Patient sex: F
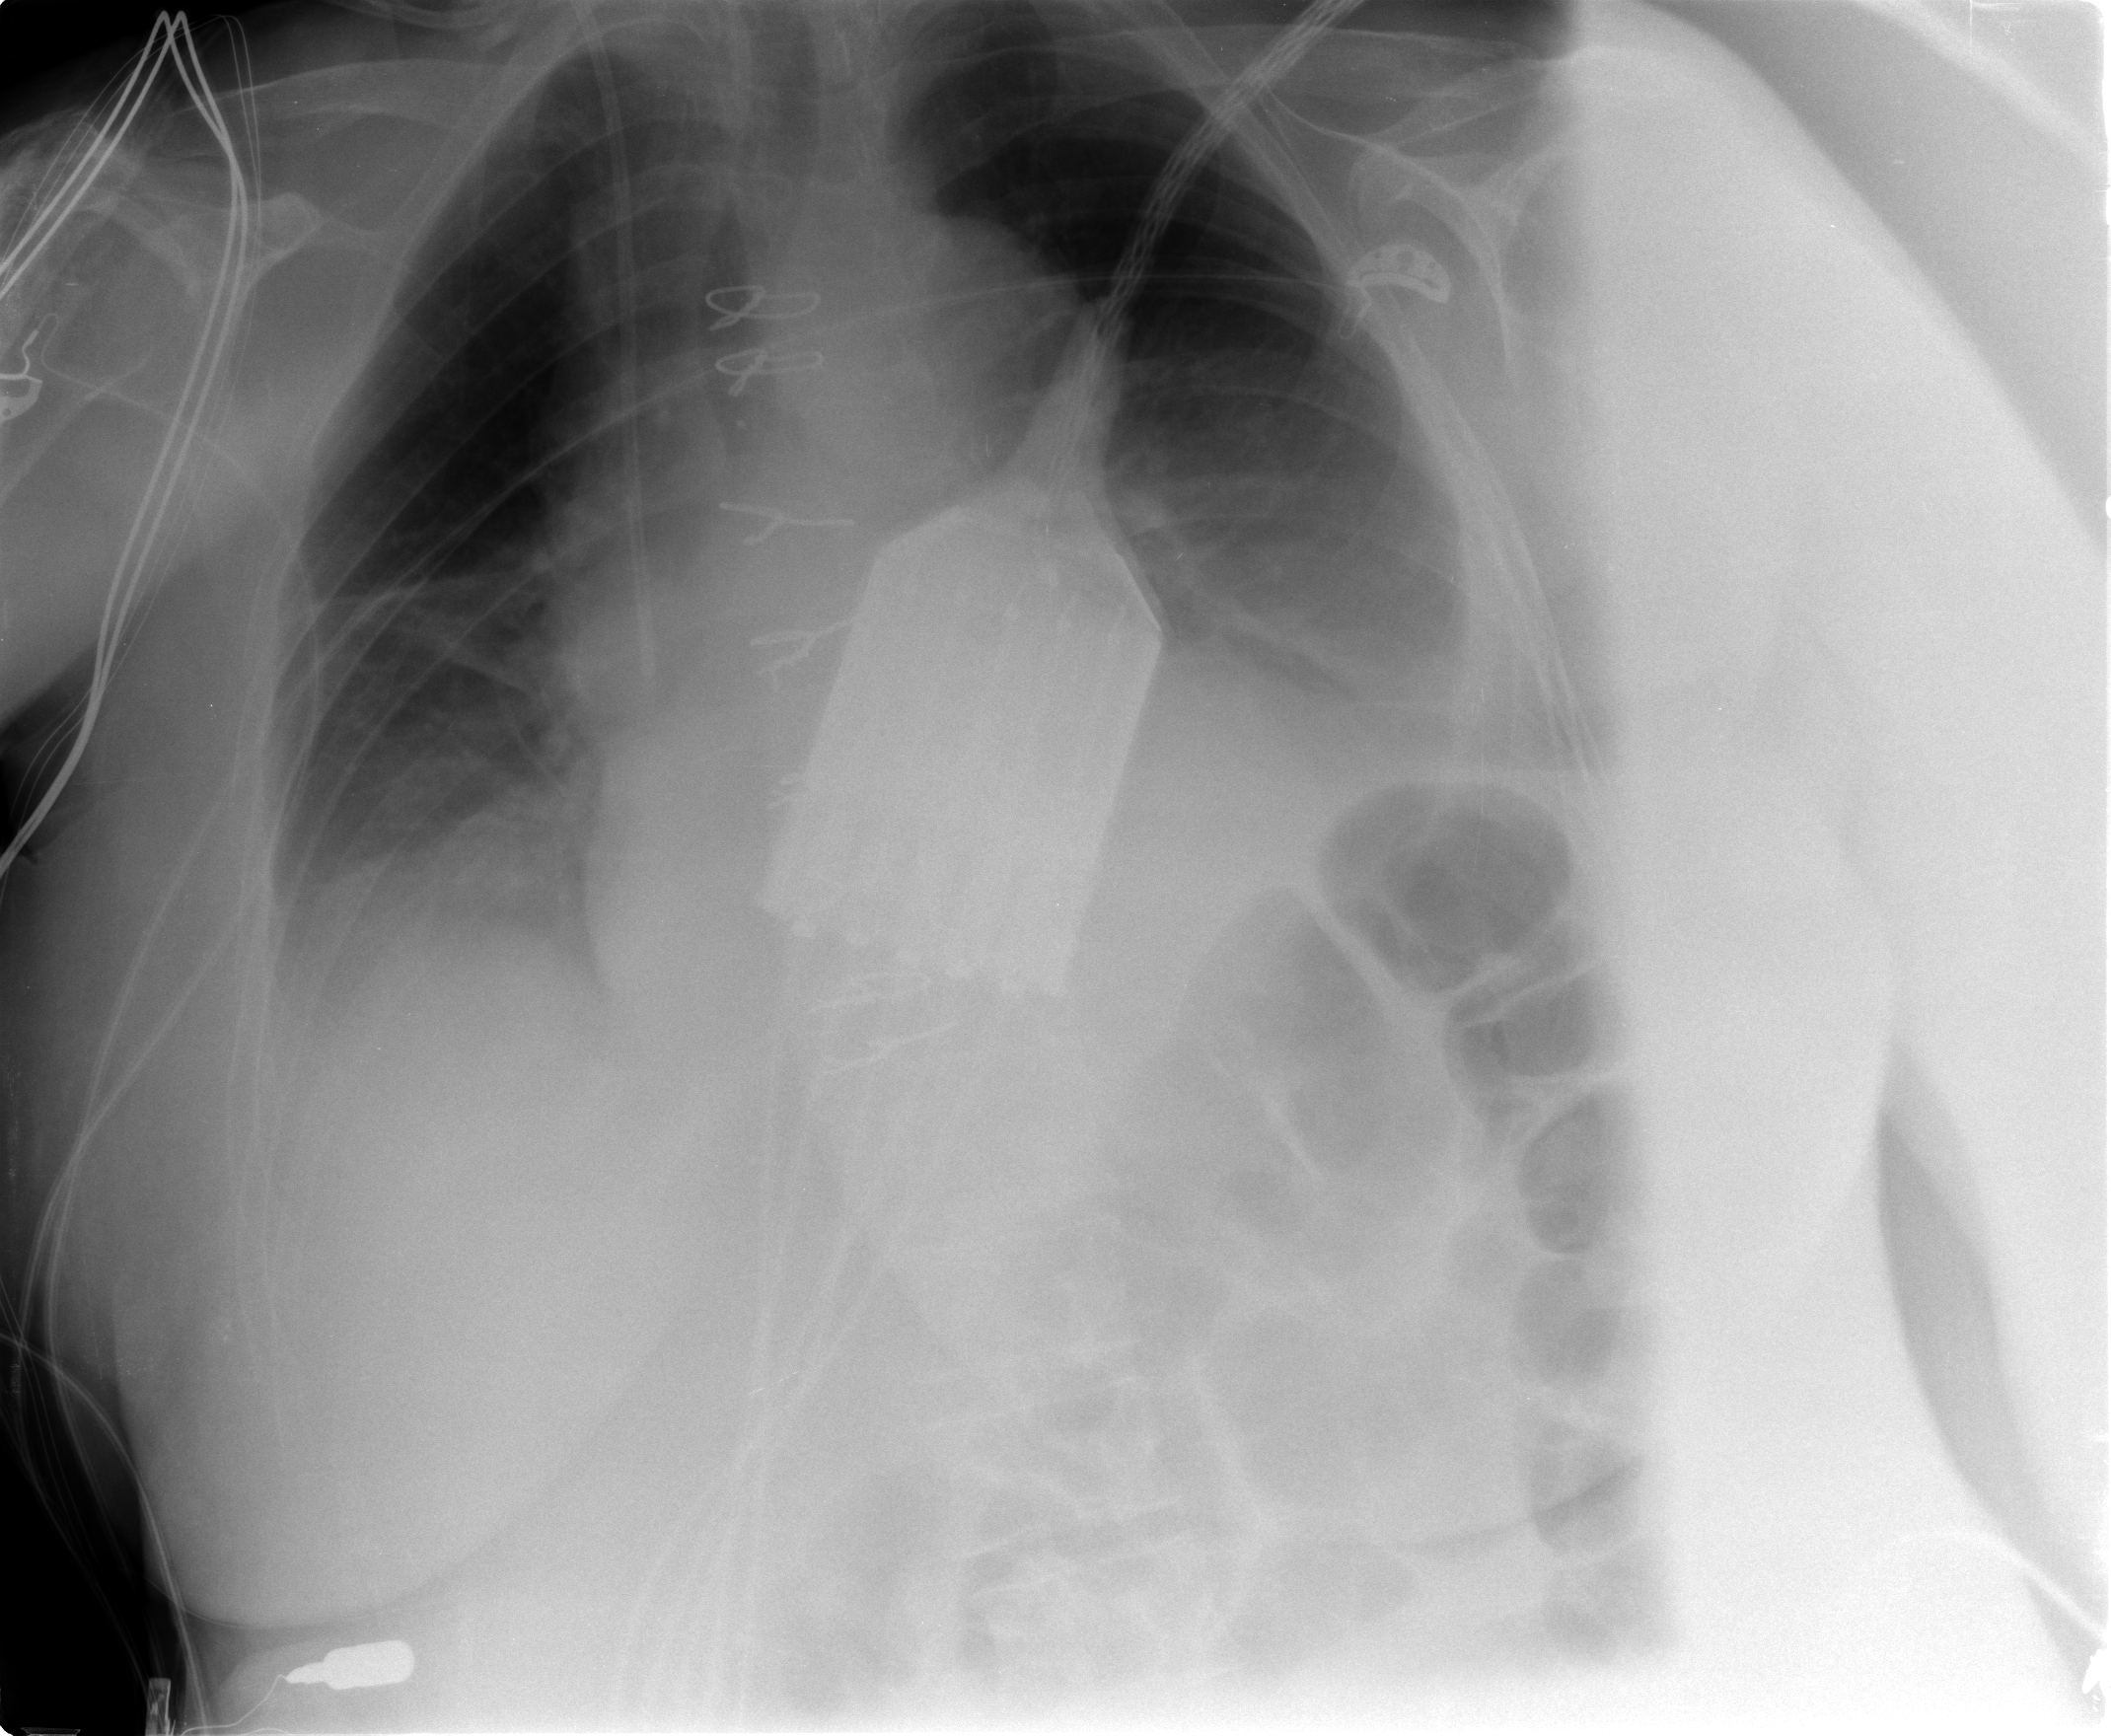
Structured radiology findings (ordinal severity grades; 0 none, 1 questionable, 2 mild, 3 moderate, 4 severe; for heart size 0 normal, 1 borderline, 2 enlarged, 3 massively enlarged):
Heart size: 0
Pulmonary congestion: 2
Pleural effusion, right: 1
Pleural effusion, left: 2
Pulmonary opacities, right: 0
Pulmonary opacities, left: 0
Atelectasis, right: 2
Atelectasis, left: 2